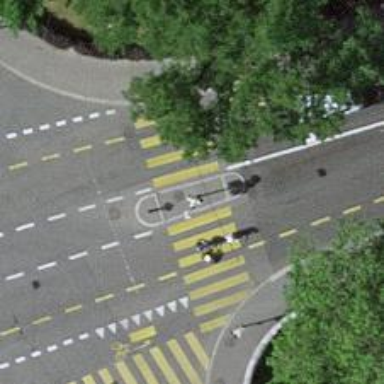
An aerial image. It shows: Road crossing with traffic signals and island.